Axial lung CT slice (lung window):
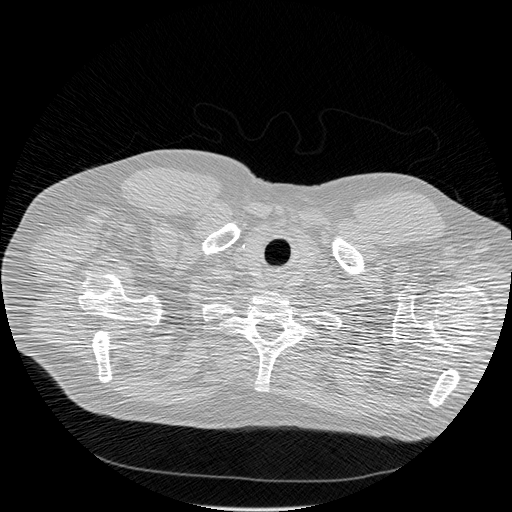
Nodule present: no